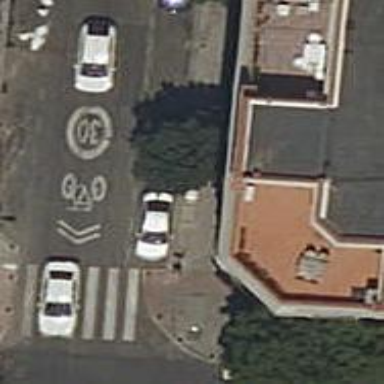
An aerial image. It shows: Motorcycle parking area.